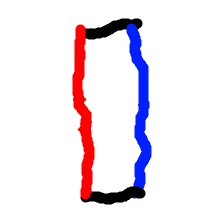
Shape: rectangle